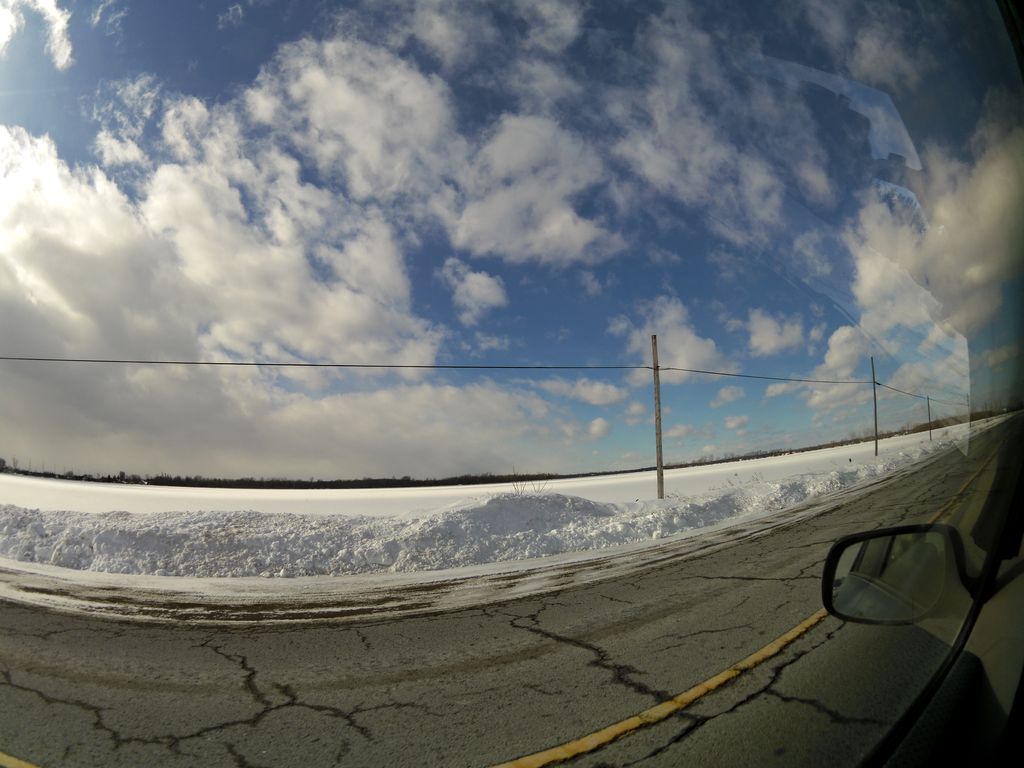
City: ottawa-gatineau